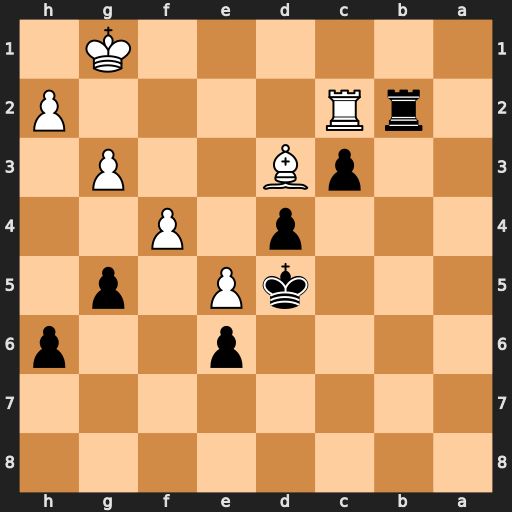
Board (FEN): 8/8/4p2p/3kP1p1/3p1P2/2pB2P1/1rR4P/6K1
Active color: b
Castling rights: -
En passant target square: -
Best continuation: Rxc2 Bxc2 Kc4